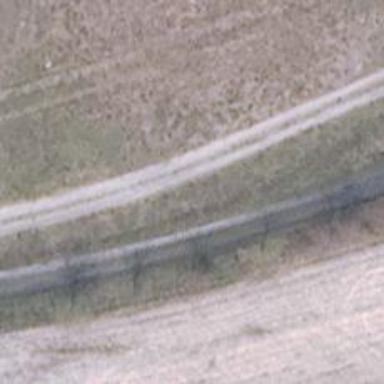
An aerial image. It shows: Track with grade 3 tracktype.